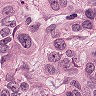
Metastatic tissue present: yes